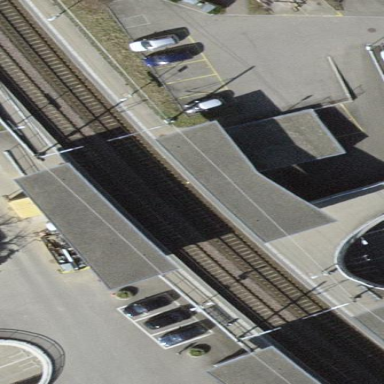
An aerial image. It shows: Flat roof building with gray-colored roof.